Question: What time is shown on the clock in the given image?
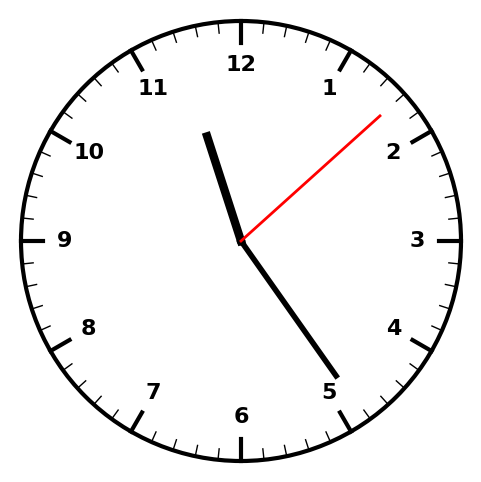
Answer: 11:24:08